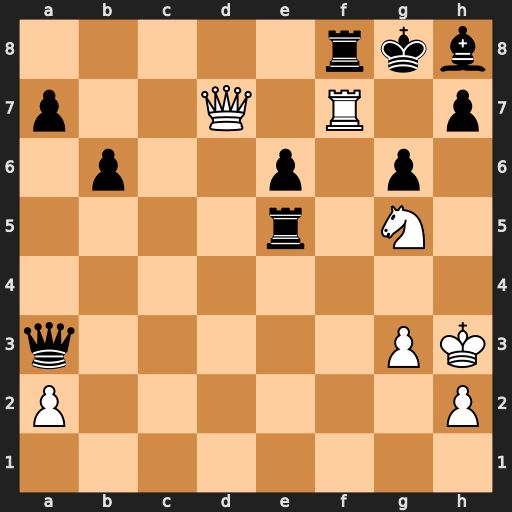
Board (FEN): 5rkb/p2Q1R1p/1p2p1p1/4r1N1/8/q5PK/P6P/8
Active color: w
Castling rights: -
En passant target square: -
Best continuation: Rxf8+ Qxf8 Qxh7#